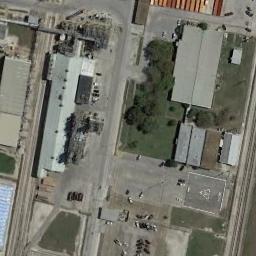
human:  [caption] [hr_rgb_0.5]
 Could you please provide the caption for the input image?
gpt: There is some green space in the industrial area .

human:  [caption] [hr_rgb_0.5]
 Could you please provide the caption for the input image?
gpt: Many houses of different shapes are in the industrial area .

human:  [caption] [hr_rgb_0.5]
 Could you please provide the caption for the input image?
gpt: The industrial area has some workshops and a green area .

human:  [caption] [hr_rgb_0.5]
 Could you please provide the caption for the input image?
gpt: In an industrial area, There are neatly planned factories and roads, Large green areas, And some cars are parked .

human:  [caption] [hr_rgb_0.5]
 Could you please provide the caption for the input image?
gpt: There are some gray buildings and green lawns on the industrial area .